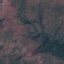
Land use / land cover: HerbaceousVegetation